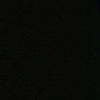
Label: space